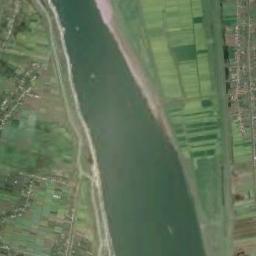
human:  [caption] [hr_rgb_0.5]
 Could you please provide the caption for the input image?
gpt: The green river goes through the farmland .

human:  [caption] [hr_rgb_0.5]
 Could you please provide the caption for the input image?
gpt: There are many trees around the river .

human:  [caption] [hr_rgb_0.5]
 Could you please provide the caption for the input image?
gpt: The river goes through farmland and houses .

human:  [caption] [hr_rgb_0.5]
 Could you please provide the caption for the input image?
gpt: A broad green river with green and tan mixed fields on both sides of the bank, With large buildings .

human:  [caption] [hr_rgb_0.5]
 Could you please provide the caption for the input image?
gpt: There are many green farmlands near the river .